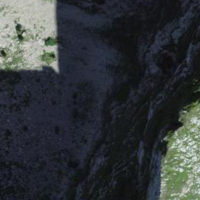
EUNIS habitat code: 48
Species observed at this site:
Pyrrhocorax graculus
Gentiana clusii